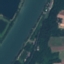
Land use / land cover class: River